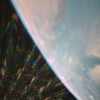
Label: sunburn